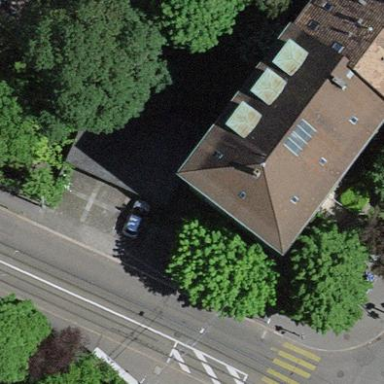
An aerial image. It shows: Terrace building with pyramidal roof shape.